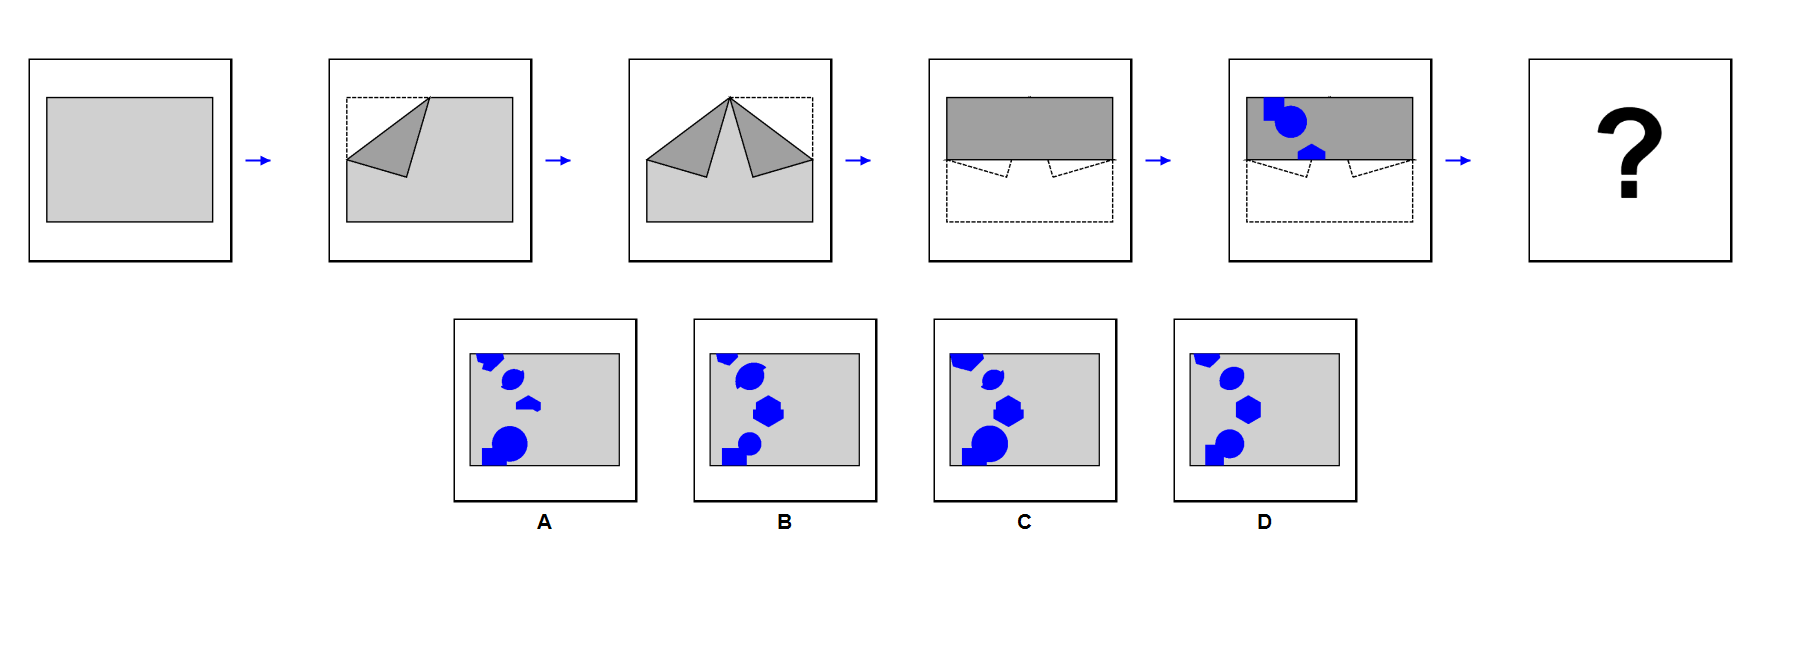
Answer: D